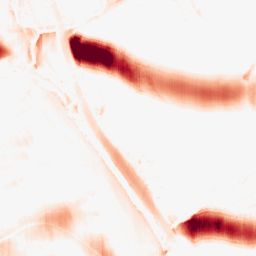
Category: morphological
Decomposition family: morphological_ellipse
Decomposition parameters: operation: opening
width: 50
height: 10
Upsampling method: cubic_catmull_rom
Upsampling parameters: scale: 4
Upsampling scale: 4